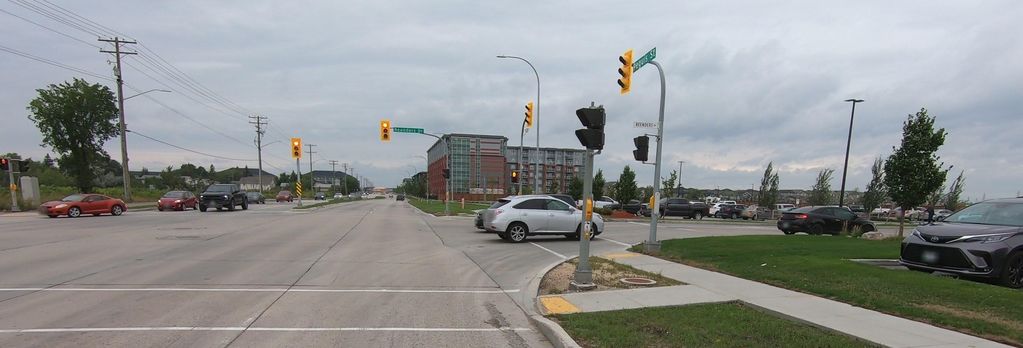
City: winnipeg